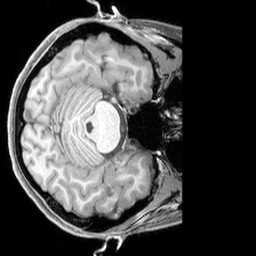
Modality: T1w
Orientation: axial
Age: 21
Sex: female
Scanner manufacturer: siemens
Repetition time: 2.3 s
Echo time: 0.00226 s